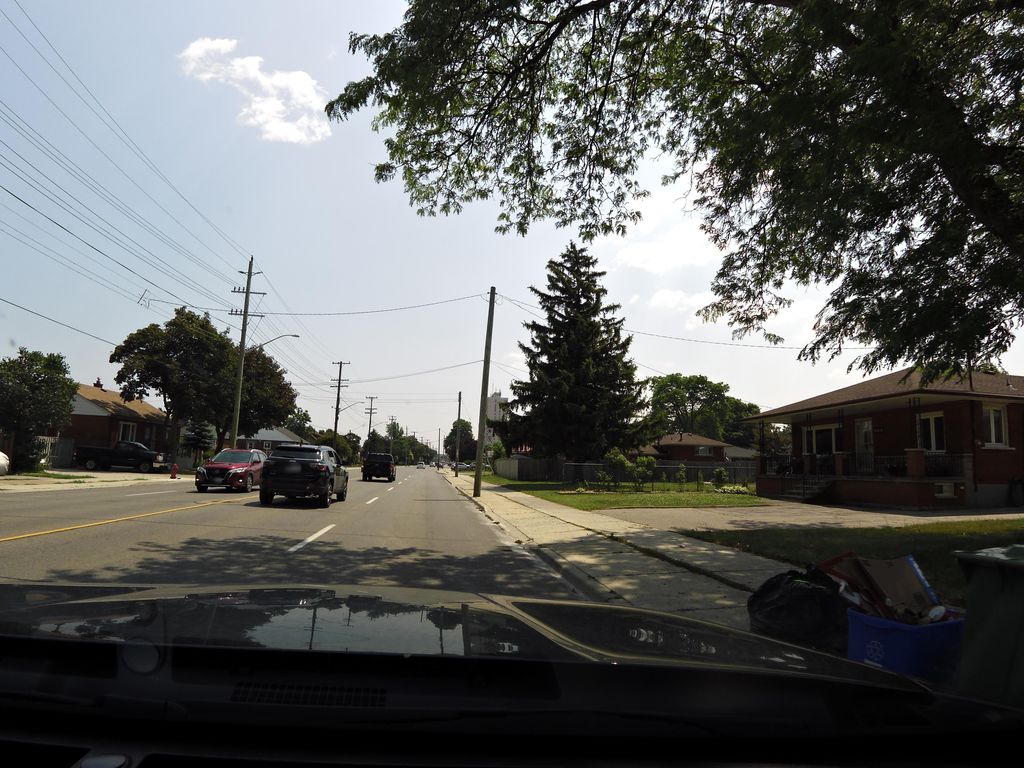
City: hamilton